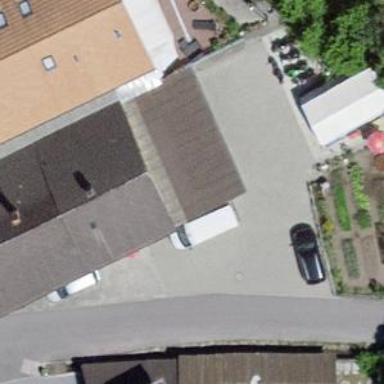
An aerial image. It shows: Garage.